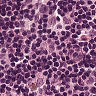
Metastatic tissue present: no